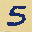
Label: 5